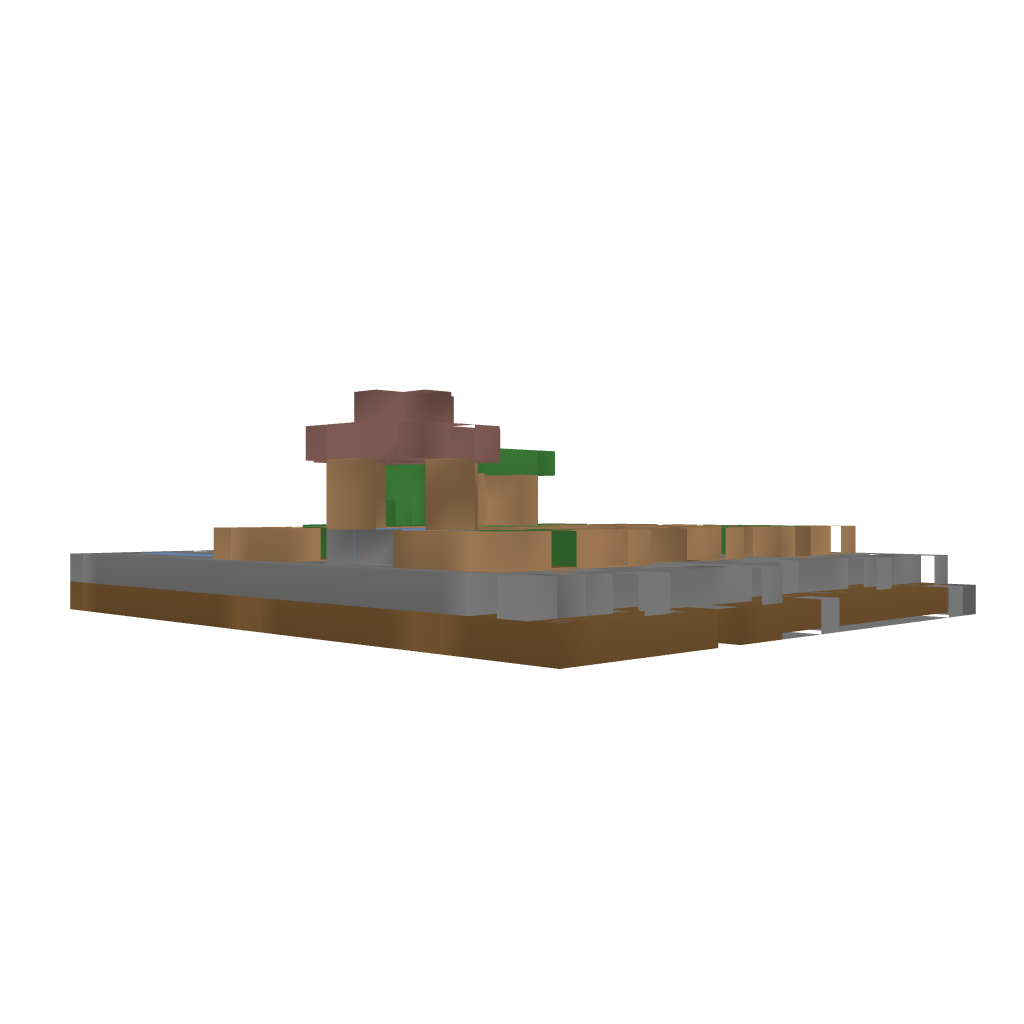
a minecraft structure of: Small medieval garden bad low quality